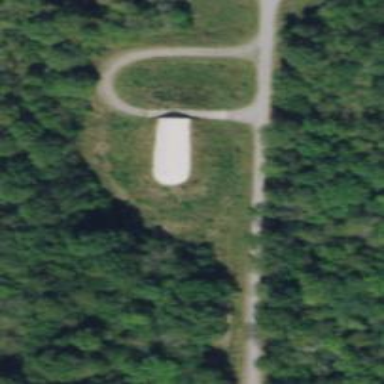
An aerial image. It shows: Military bunker for protection and defense.